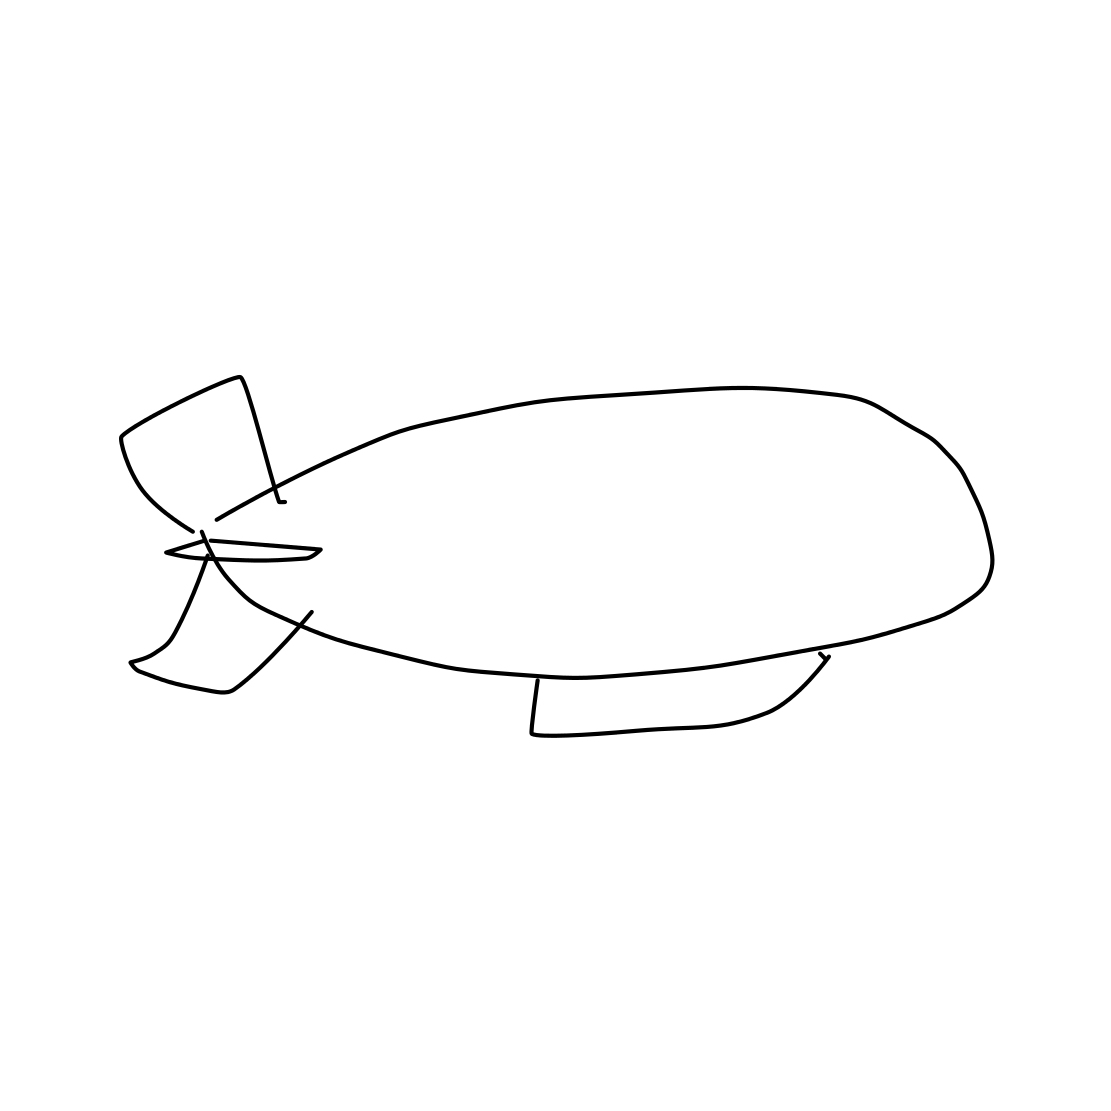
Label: blimp